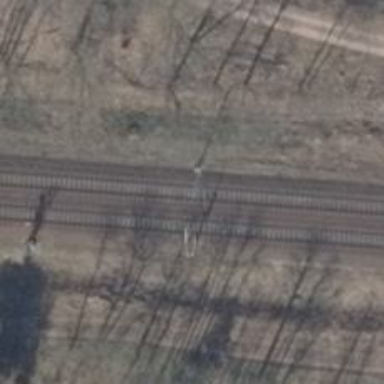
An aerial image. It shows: Milestone along the railway with catenary mast.